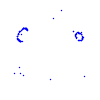
Particle: proton